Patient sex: F
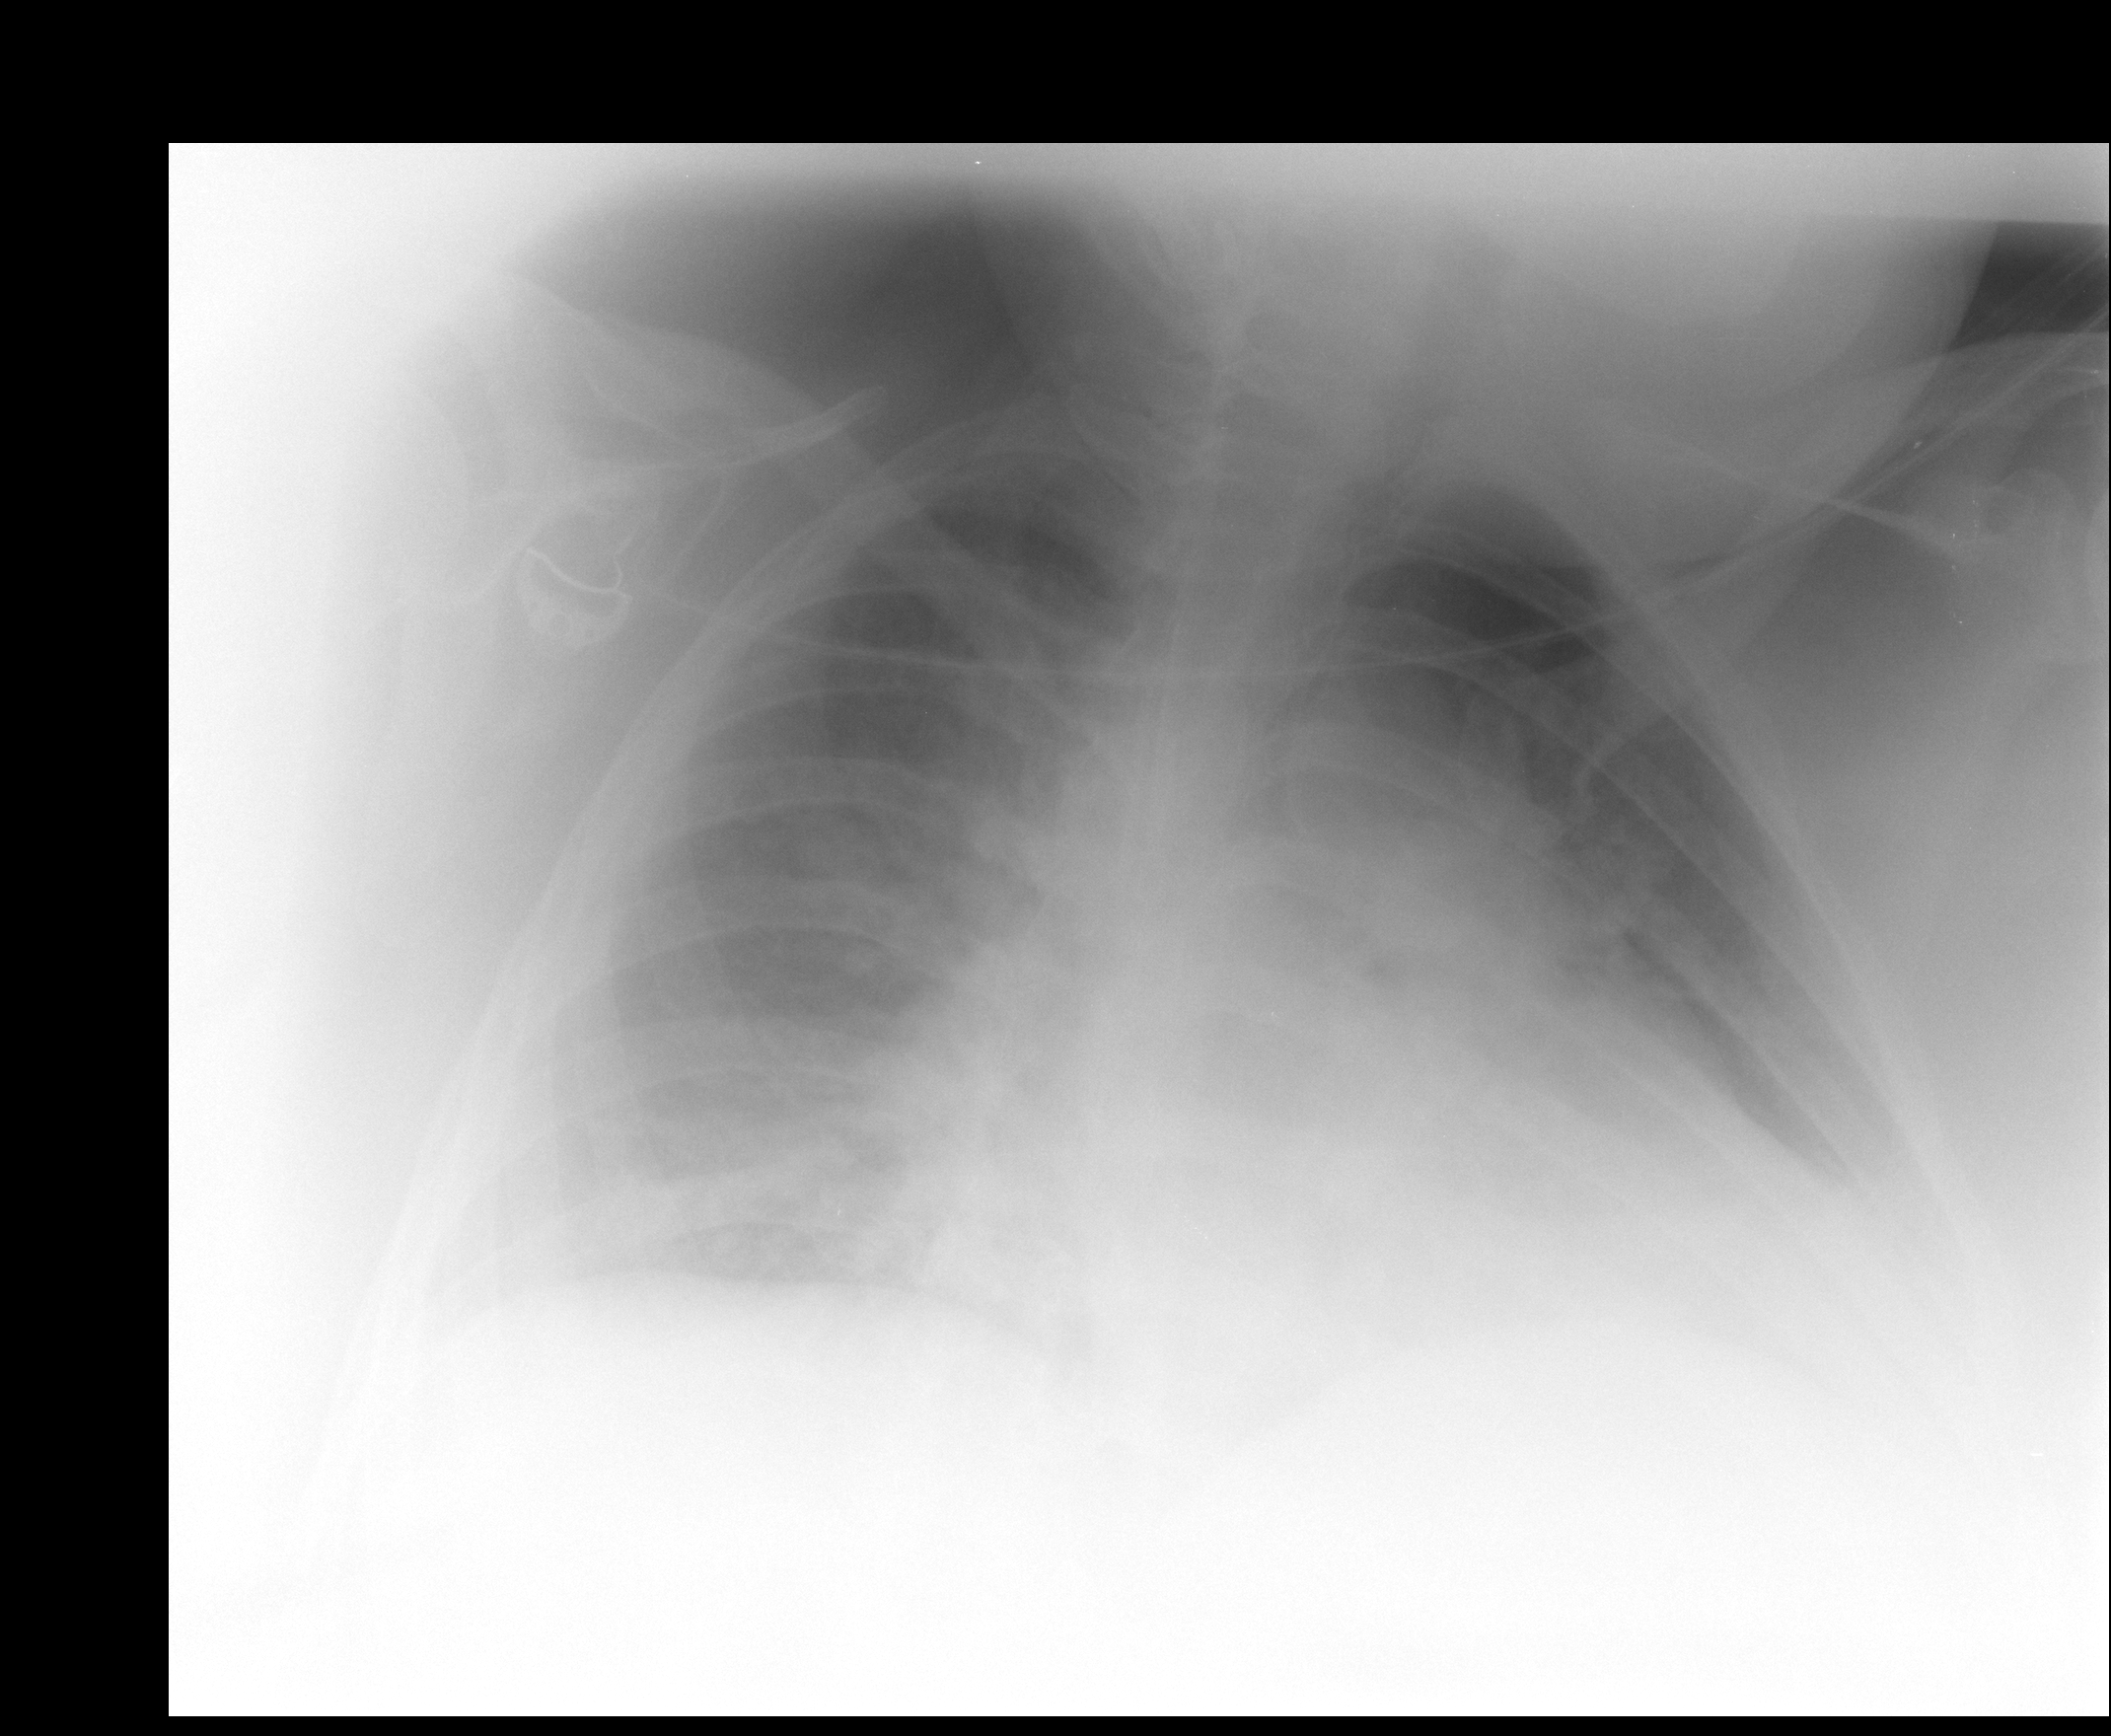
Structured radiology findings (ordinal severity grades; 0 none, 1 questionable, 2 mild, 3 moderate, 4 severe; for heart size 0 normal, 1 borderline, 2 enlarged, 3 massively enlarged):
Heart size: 2
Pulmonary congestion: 2
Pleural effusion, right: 0
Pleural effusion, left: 2
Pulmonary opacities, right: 0
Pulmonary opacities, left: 0
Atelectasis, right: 2
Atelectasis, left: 2